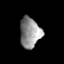
Tissue: lung
Cell type: Epithelial cells
Senescence score: 0.2234
Nuclear area (px): 618
Mean DAPI intensity: 145.244